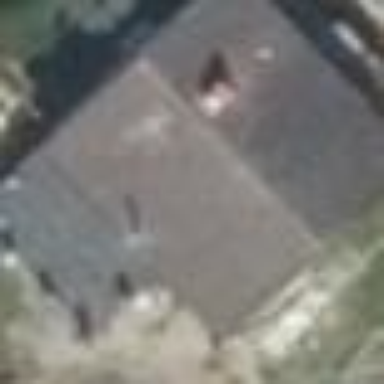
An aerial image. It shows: Gabled roof house.